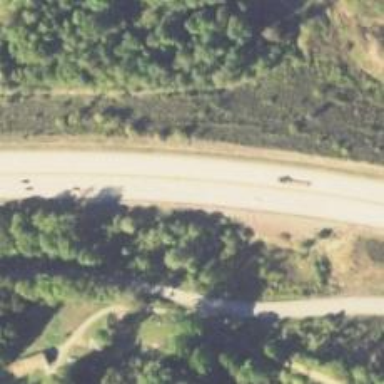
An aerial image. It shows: This image shows trunk highway that functions as expressway.